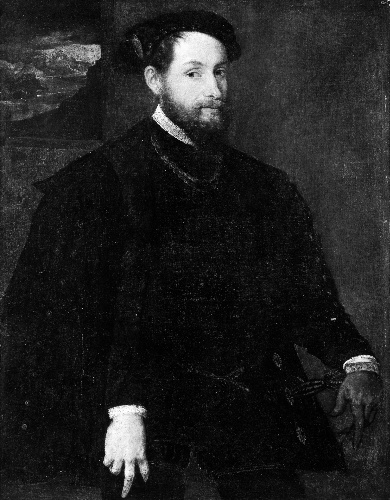
Title: Portrait of a Man
Artist: Lambert Sustris
Artist bio: Netherlandish, Amsterdam, born ca. 1510–15, died after 1560 Venice (?)
Object type: Painting
Classification: Paintings
Medium: Oil on canvas
Dimensions: 47 1/2 x 36 1/2 in. (120.7 x 92.7 cm)
Department: European Paintings
Credit line: The Jules Bache Collection, 1949
Accession year: 1949
Repository: Metropolitan Museum of Art, New York, NY
Tags: Men|Portraits